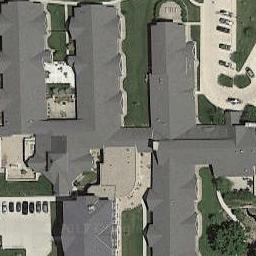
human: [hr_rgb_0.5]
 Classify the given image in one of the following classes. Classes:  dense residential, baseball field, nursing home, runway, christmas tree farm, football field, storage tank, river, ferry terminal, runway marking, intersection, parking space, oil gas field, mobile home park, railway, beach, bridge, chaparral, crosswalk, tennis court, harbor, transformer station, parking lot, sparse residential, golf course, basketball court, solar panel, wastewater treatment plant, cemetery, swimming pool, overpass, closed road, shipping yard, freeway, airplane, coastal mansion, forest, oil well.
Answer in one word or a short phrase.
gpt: nursing home